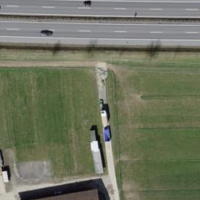
EUNIS habitat code: 57
Species observed at this site:
Holcus lanatus